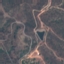
Land use / land cover: HerbaceousVegetation